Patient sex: F
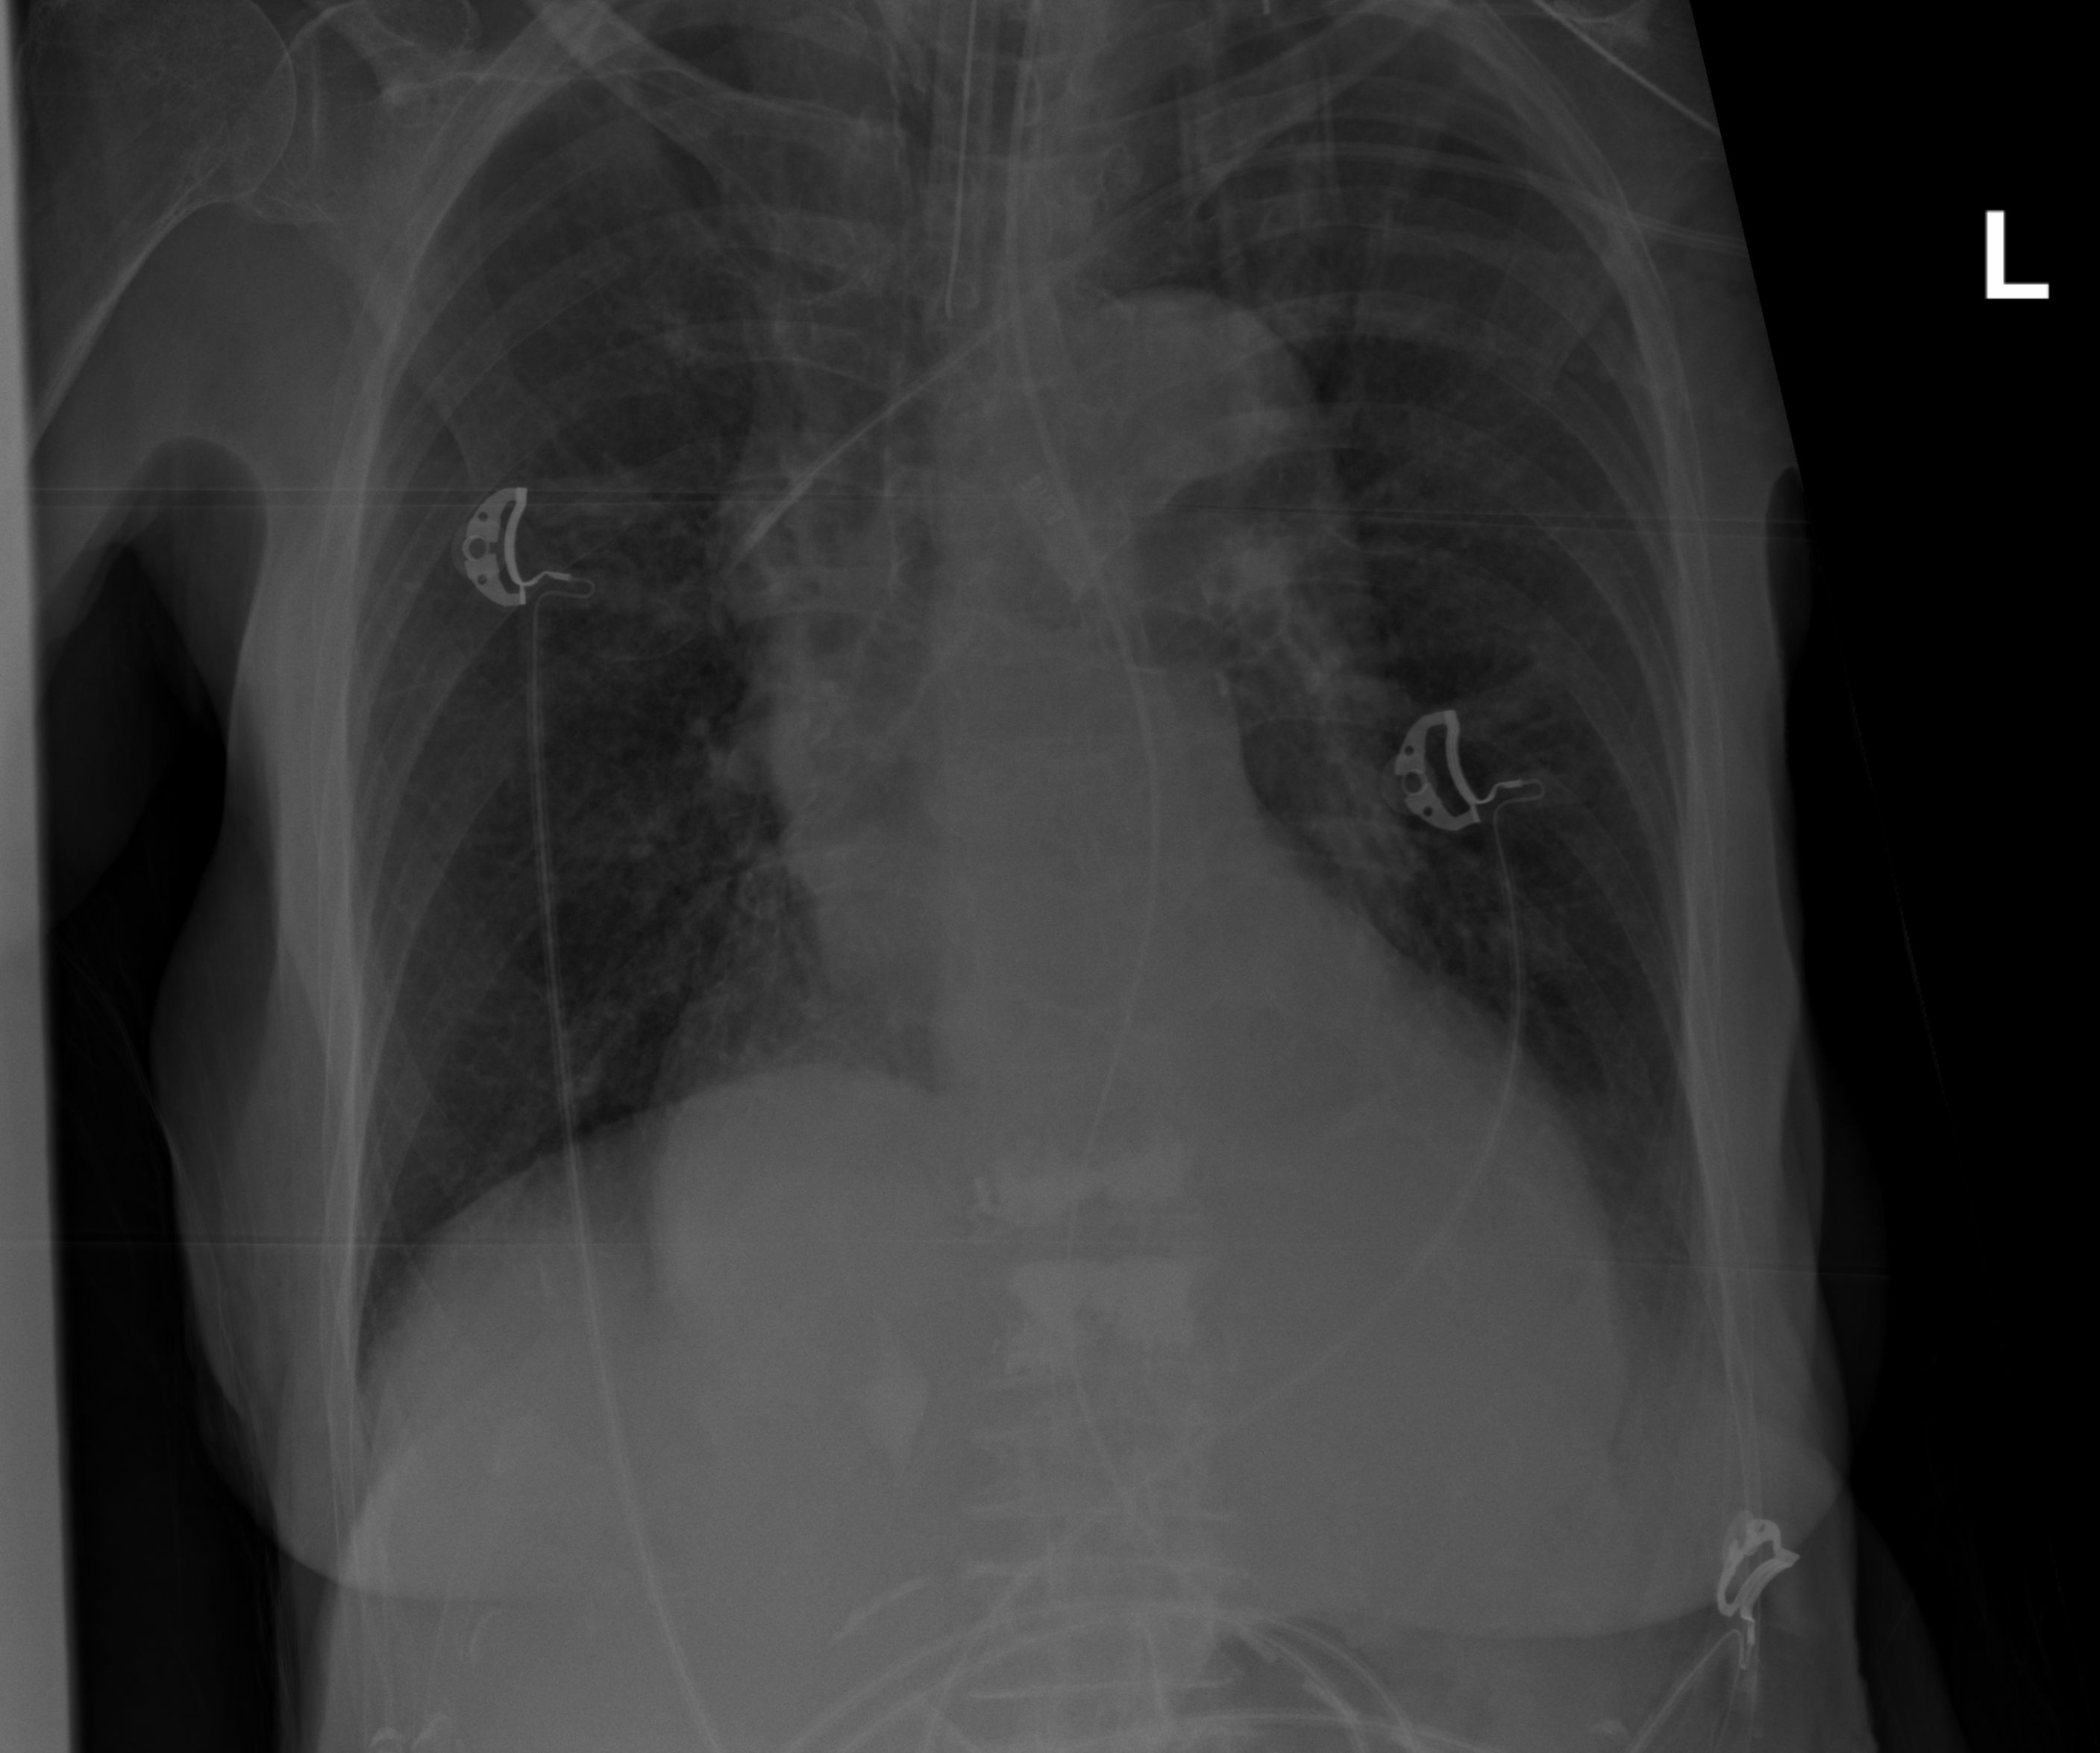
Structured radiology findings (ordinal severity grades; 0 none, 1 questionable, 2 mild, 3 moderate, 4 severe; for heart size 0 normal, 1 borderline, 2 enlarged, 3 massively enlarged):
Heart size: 2
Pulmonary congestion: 1
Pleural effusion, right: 0
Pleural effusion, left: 1
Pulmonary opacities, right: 0
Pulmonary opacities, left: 0
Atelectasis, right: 0
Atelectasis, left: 0